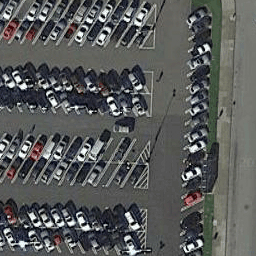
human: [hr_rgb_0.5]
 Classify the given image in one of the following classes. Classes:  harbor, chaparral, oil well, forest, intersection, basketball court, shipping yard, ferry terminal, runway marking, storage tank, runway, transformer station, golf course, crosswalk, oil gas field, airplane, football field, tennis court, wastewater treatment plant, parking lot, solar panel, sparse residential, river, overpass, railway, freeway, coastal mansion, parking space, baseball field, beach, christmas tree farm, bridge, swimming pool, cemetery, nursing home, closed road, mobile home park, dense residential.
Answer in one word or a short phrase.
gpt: parking lot